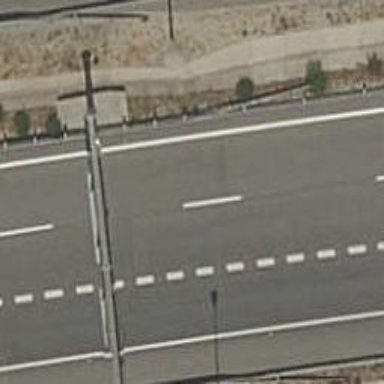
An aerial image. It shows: Motorway link.